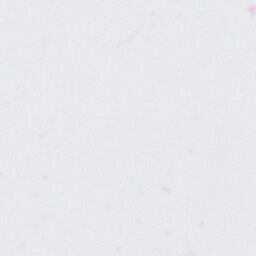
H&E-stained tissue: Skin